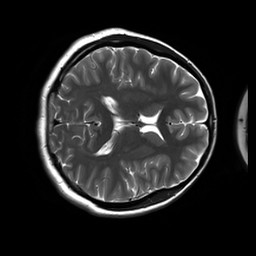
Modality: T2w
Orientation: axial
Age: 22
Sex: female
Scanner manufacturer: siemens
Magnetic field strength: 3 T
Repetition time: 8.53 s
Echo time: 0.091 s